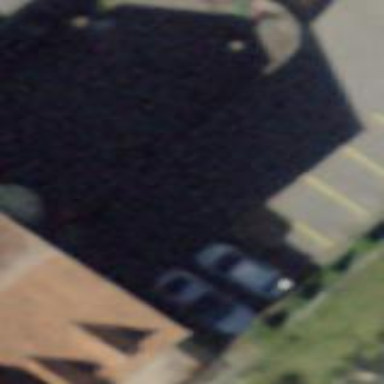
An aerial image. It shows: View of roof of building.